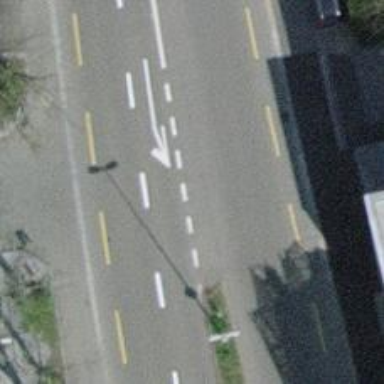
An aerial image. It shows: Primary road with asphalt surface and designated cycle lane.